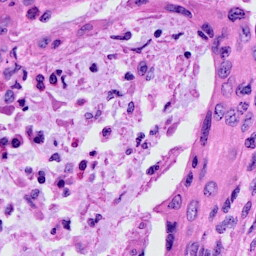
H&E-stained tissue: Cervix